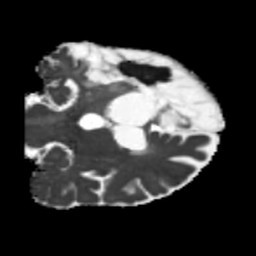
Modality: MD
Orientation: coronal
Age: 63
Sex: male
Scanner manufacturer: siemens
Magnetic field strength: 3 T
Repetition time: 5.25 s
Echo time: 0.08 s